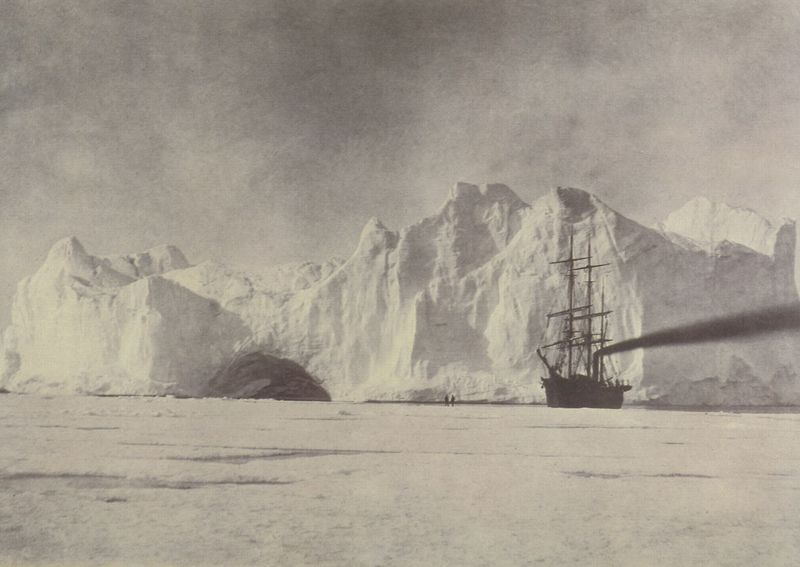
Titel: Insel auf Eis
Künstler: Dunmore & Critcherson
Standort: New York
Institution: Sammlung "International Museum of Photography"
Schlagwörter: berg, dunkel, felsen, flügel, himmel, mann, meer, schatten, wasser, weiß, wolken, menschen, see, ufer, grau, holz, licht, männer, schwarz, eis, schnee, leute, alt, mensch, weit, horizont, kalt, weite, wind, qualm, rauch, insel, drei, spitzen, höhle, boot, kamin, schornstein, schiff, segel, segelboot, düster, zwei, mast, segelschiff, berge, fels, gebirge, gipfel, gletscher, nebel, klein, winter, masten, dampf, dampfer, dampfschiff, takelage, vor anker, klippe, foto, fotografie, photographie, stangen, kälte, eisschollen, eisberg, schwarz weiss, loch, löcher, photo, seefahrt, farbfoto, reise, ankern, forscher, frost, forschung, foro, scholle, figut, gefroren, riesig, dreimaster, eisberge, schneeberg, schollen, schronstein, rah, quermasten, expedition, nordpol, arktis, eismeer, eisscholle, antarktis, packeis, südpol, entdeckung, nordmeer, polarmeer, polar, antarktika, eingefroren, forschungsreise, geankert, polarforschung, spizte, ewiges eis, masst, eosberg, damper, ustrade, gefropren